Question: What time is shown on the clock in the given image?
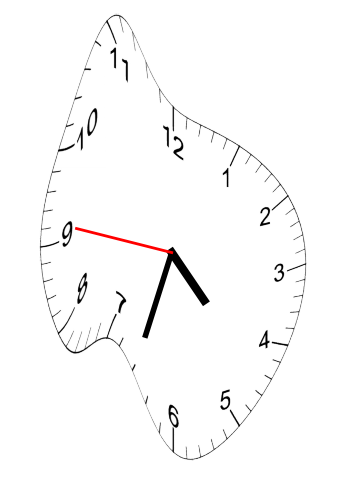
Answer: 04:32:46